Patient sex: M
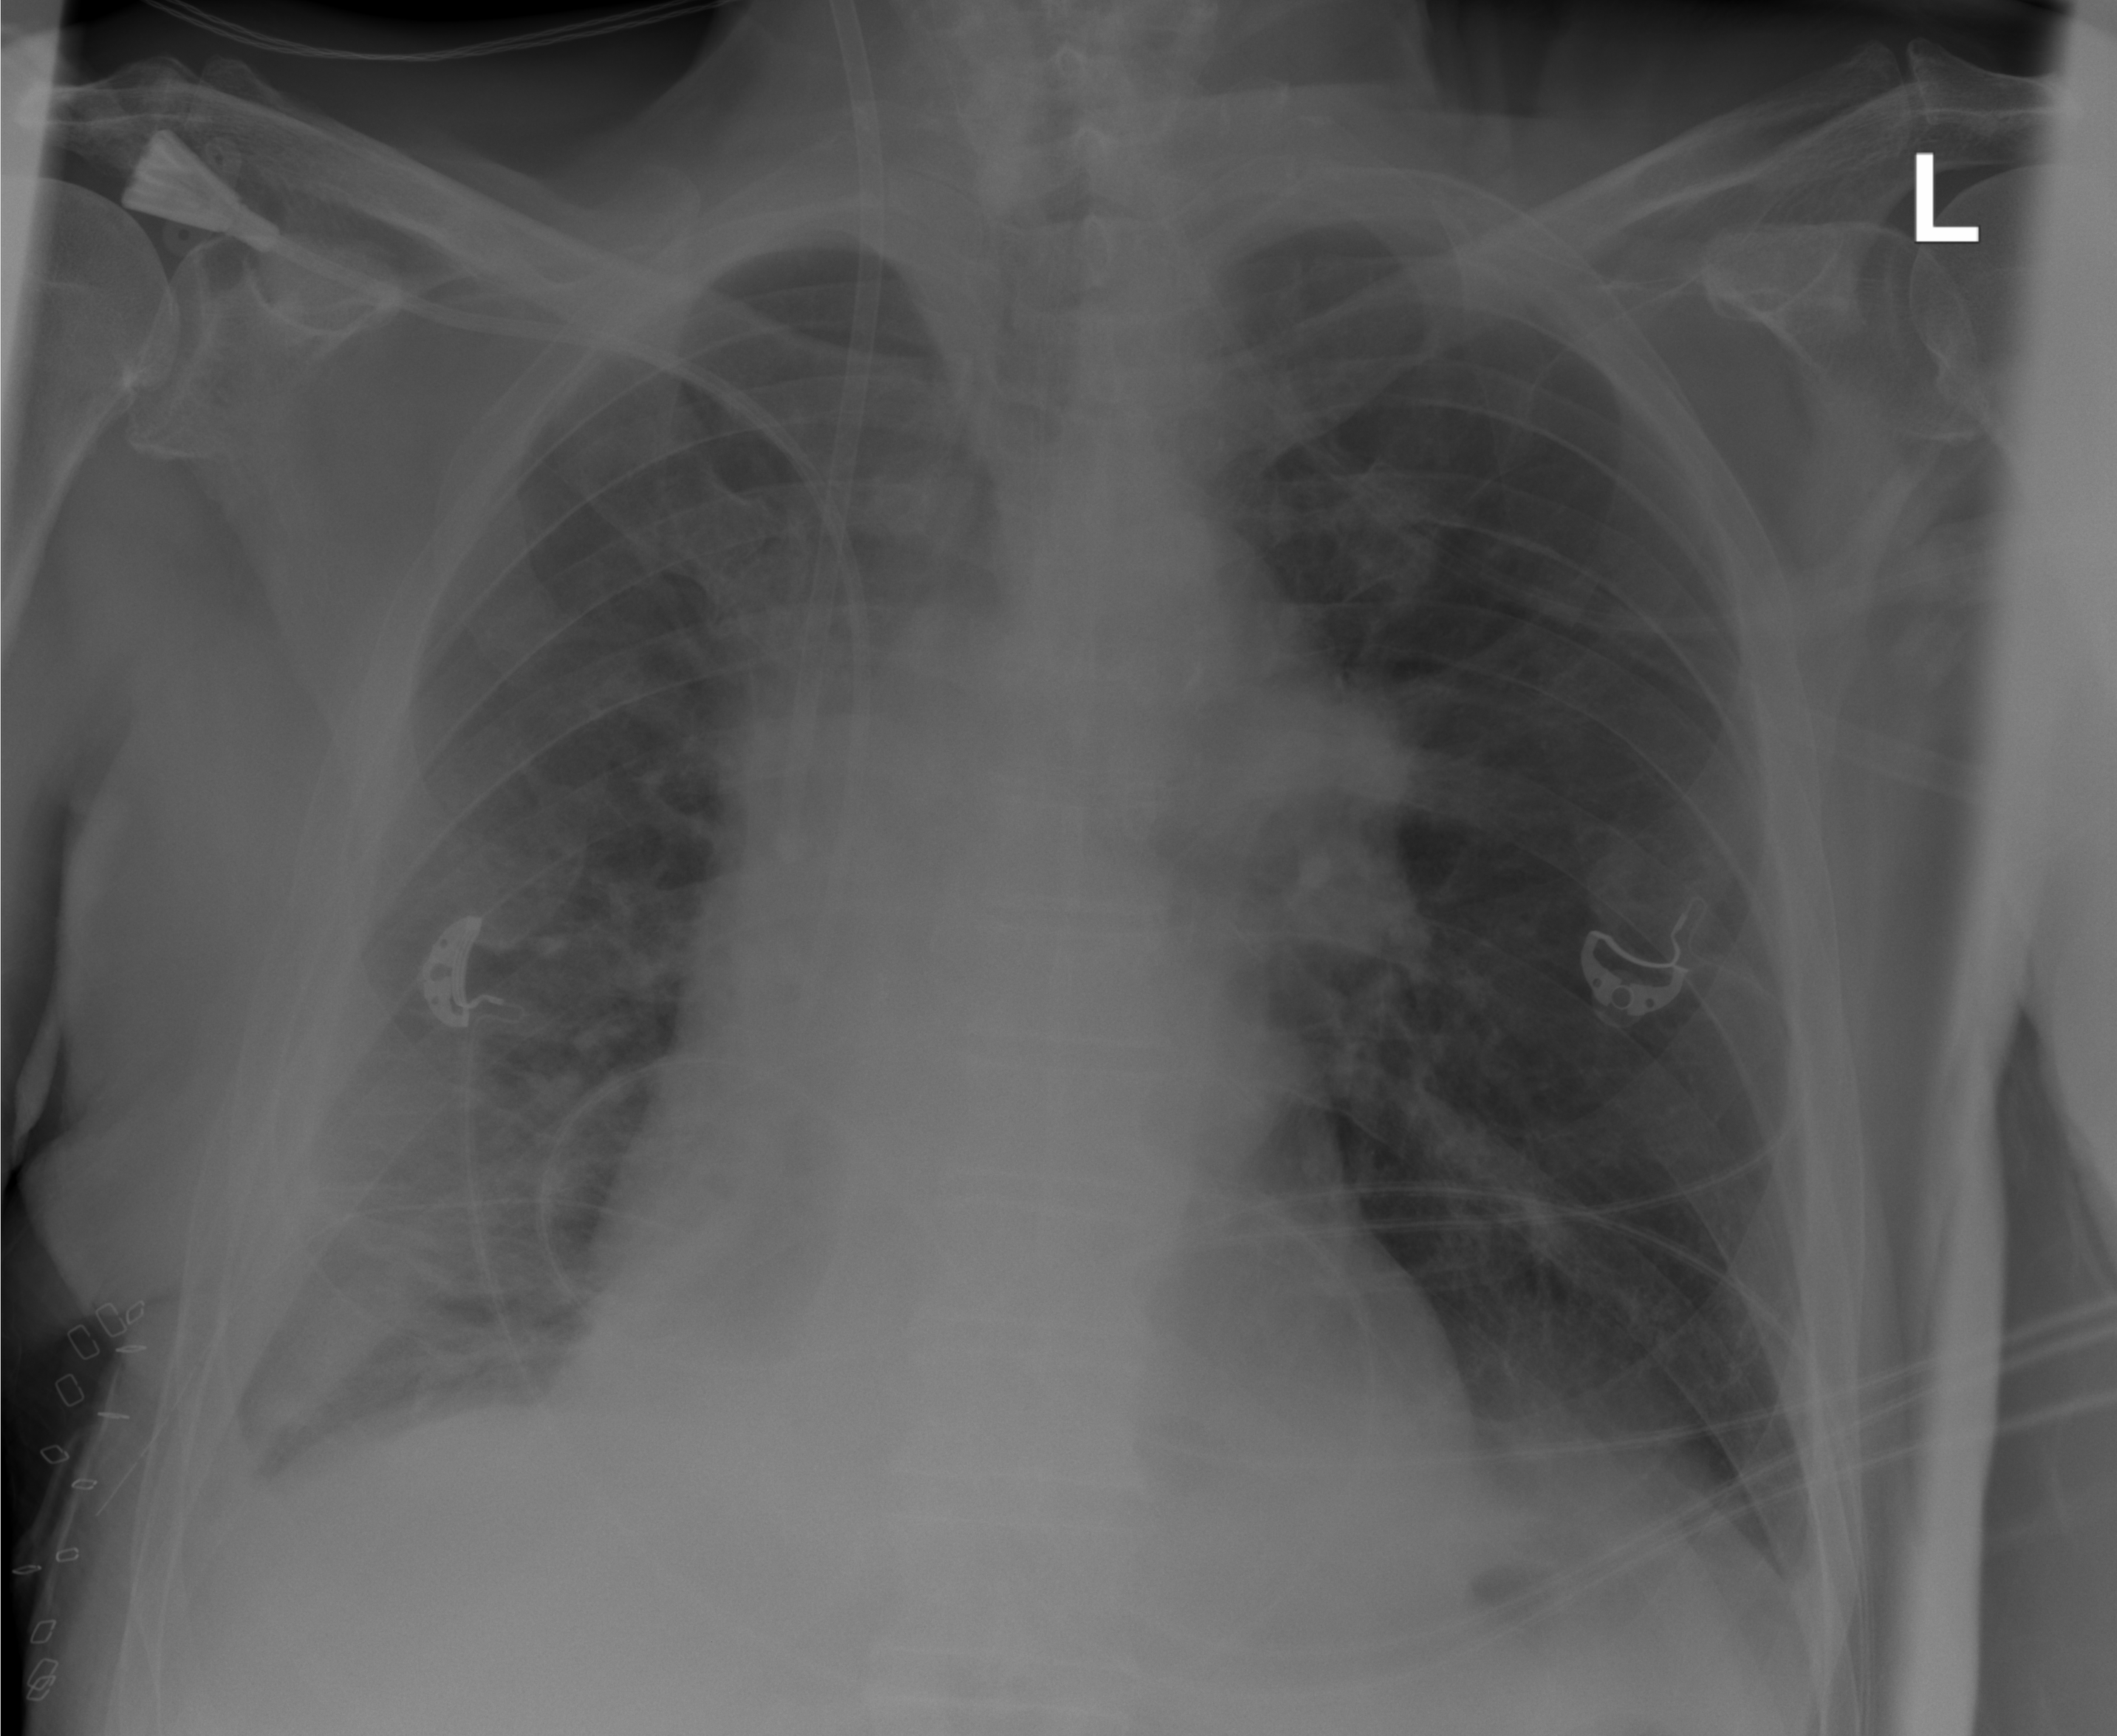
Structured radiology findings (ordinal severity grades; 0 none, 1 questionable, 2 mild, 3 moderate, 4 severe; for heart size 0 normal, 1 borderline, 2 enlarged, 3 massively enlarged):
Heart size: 2
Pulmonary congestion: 0
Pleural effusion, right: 2
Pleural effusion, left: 0
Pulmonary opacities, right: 0
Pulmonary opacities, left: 0
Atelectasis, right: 2
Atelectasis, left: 0